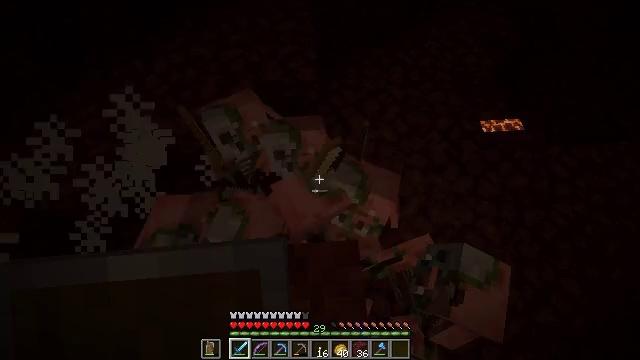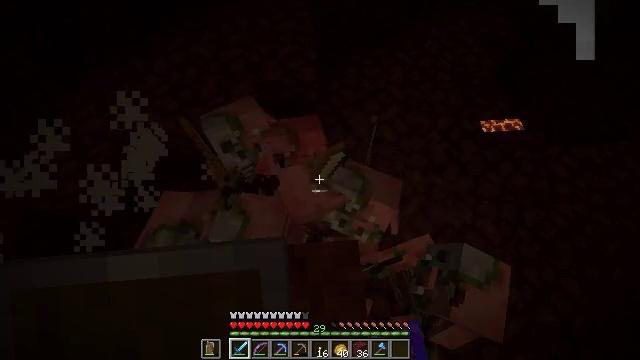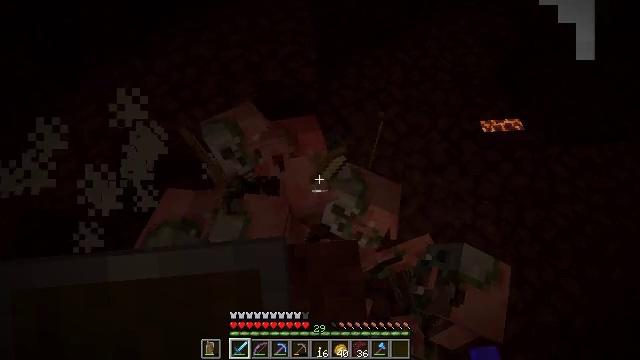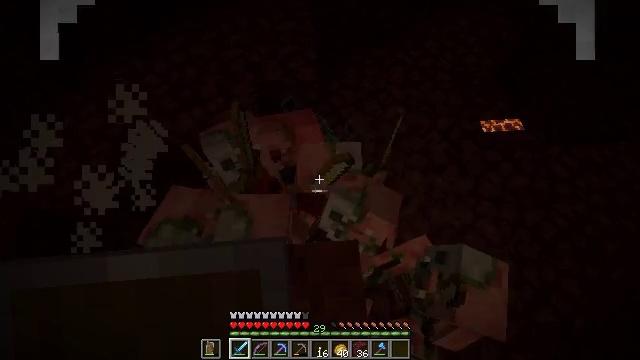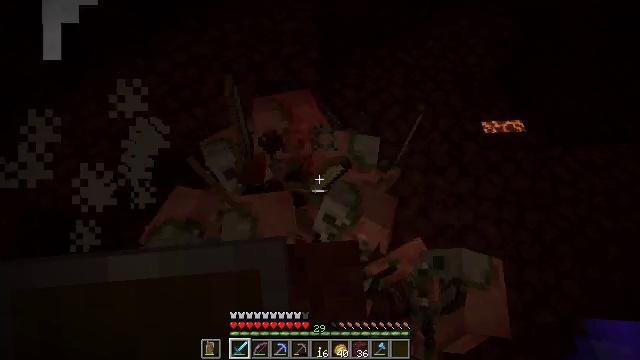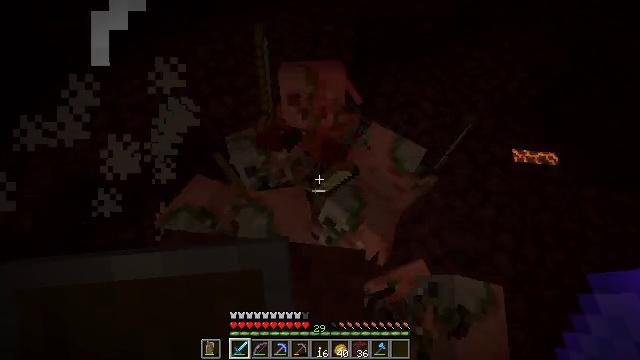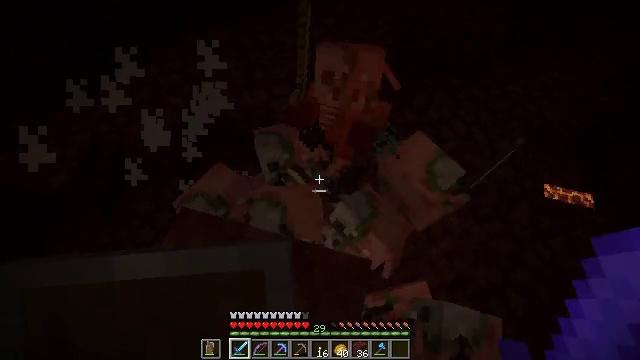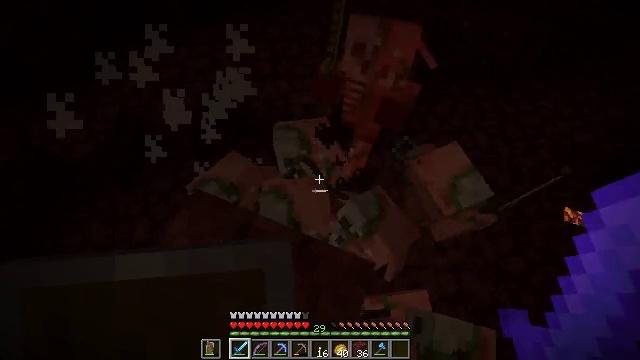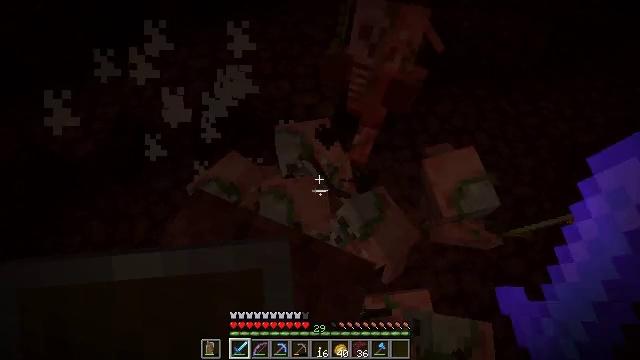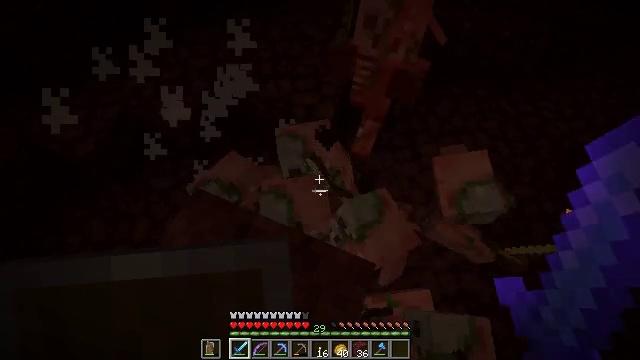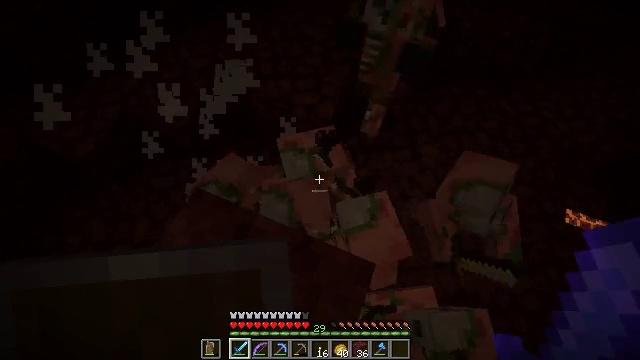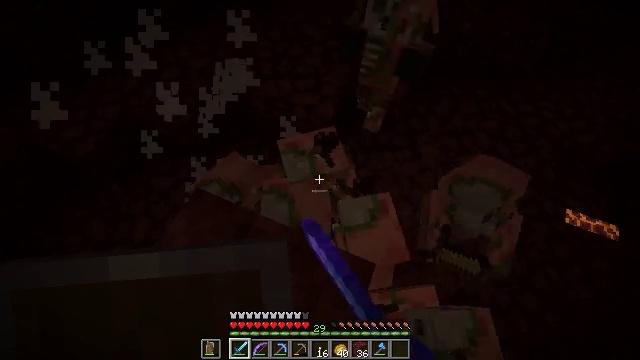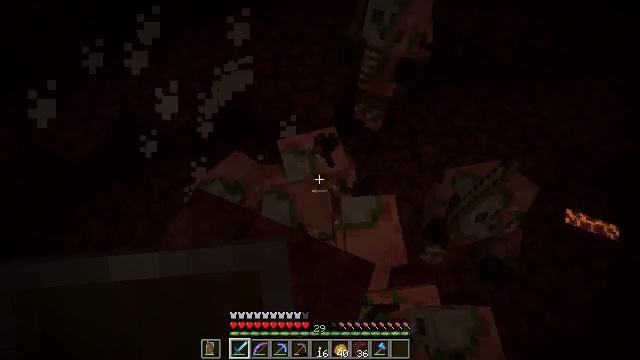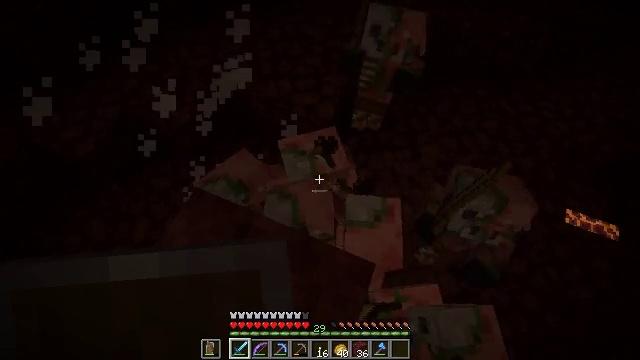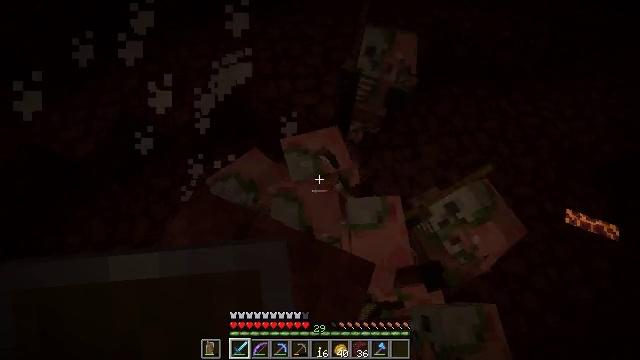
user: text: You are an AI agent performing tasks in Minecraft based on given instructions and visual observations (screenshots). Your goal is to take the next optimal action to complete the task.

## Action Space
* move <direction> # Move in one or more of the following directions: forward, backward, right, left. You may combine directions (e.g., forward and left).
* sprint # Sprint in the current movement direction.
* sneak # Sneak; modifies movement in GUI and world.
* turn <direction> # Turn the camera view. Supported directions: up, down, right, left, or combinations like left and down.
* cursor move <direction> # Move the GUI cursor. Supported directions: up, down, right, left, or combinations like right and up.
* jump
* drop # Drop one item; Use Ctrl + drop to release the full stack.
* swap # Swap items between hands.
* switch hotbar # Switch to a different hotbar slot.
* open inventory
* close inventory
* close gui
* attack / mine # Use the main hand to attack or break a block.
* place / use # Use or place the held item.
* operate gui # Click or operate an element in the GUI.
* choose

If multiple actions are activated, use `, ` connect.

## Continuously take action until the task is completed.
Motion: motion action
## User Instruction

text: Kill a zombified piglin.
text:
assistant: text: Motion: sneak
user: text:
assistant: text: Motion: sneak
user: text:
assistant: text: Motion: sneak
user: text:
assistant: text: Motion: sneak
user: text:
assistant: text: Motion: sneak, turn left
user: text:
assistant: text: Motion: sneak, turn left
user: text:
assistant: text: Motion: sneak, turn left
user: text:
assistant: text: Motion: sneak
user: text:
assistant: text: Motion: sneak
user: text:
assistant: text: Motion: sneak, attack / mine
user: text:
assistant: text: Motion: sneak, attack / mine
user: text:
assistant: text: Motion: sneak
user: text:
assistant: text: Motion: sneak, attack / mine
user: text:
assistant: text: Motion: sneak, attack / mine
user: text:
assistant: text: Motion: sneak